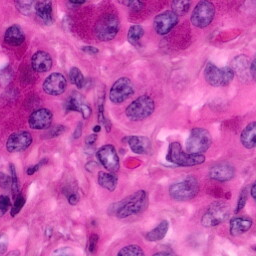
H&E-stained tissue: Pancreatic